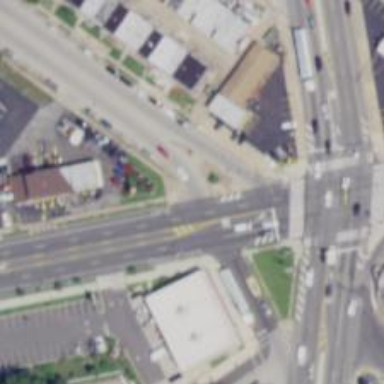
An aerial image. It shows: Unmarked crossing on the road.